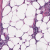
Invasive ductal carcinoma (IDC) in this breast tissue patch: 1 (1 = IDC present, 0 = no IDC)